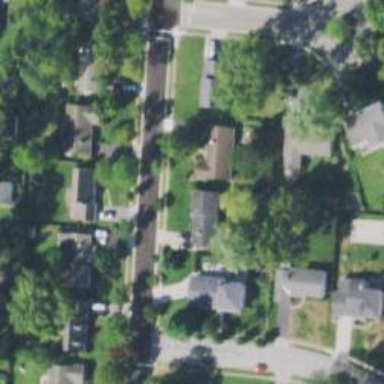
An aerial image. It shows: Residential driveway.